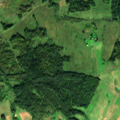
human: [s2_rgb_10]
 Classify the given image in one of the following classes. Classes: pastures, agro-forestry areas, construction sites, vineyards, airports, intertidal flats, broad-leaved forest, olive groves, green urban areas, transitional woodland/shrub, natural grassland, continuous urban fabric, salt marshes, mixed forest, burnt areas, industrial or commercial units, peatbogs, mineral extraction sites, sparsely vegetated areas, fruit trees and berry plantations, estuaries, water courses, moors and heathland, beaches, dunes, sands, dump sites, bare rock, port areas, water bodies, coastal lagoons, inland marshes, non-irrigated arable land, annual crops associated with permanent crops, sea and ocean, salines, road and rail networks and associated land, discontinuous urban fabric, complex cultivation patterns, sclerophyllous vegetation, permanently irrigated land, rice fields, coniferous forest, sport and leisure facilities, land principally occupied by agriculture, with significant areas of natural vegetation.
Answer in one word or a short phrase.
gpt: non-irrigated arable land, land principally occupied by agriculture, with significant areas of natural vegetation, broad-leaved forest, transitional woodland/shrub